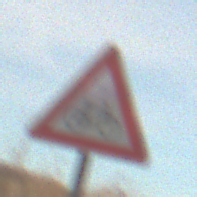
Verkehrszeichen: RadverkehrLinks
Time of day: SunriseSunset
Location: Outdoor (Nature)
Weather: PartlyCloudy
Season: NotSpecified
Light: Natural